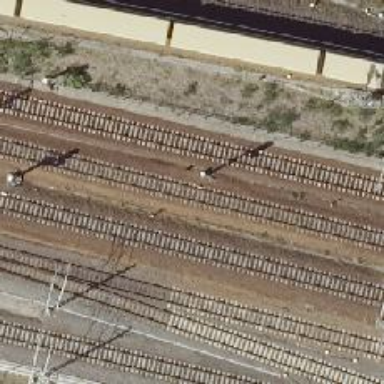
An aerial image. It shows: Railway signal.